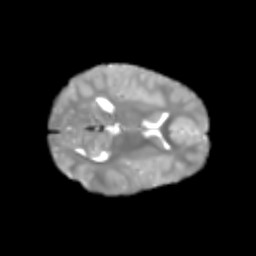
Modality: T2w
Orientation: axial
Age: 6
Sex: male
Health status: healthy